Field crop: maize
Growth stage: 1
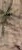
Species: salsola